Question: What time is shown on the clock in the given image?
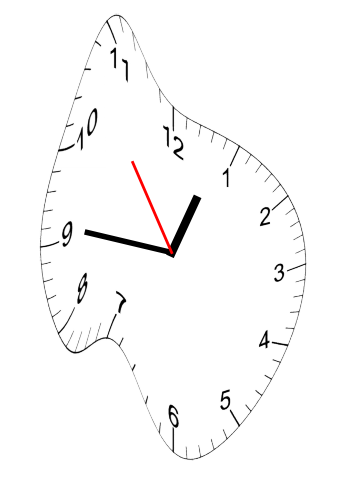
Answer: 12:45:54